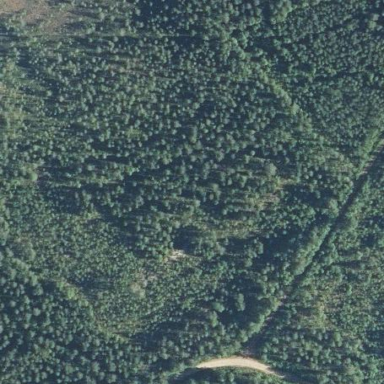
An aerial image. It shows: Forest area.